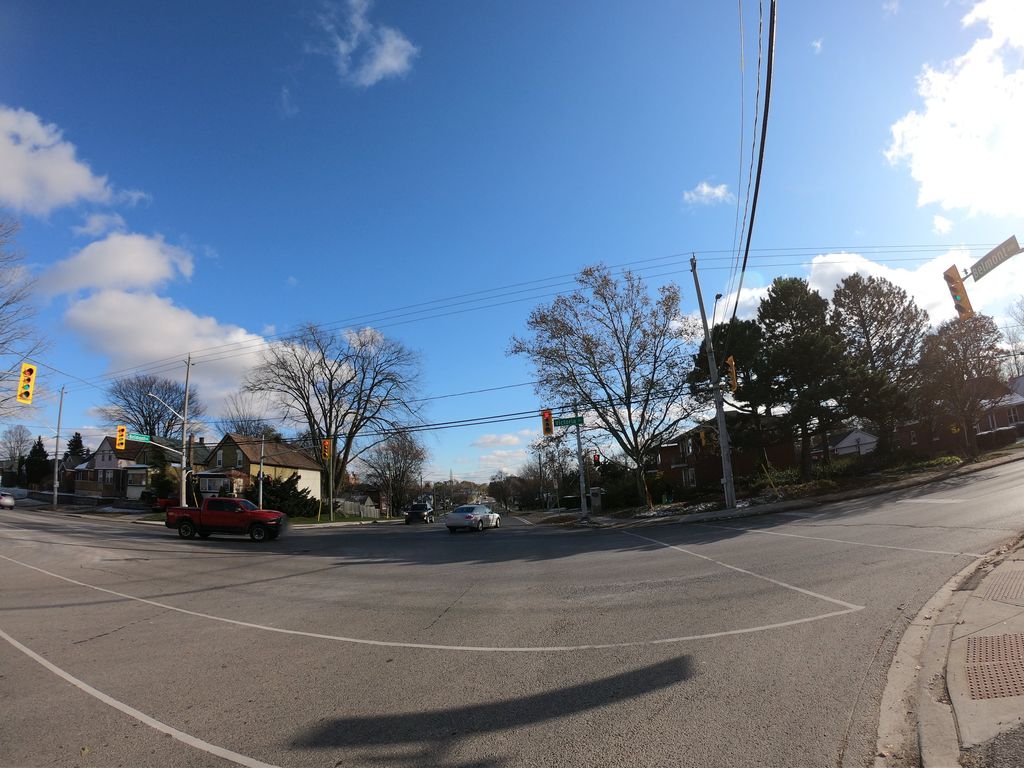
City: kitchener-waterloo